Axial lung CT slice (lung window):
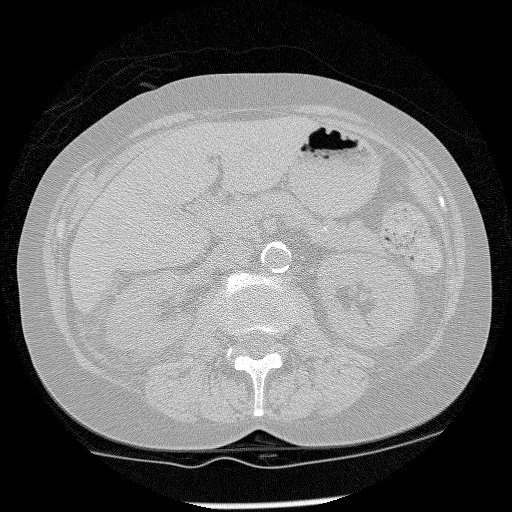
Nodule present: no